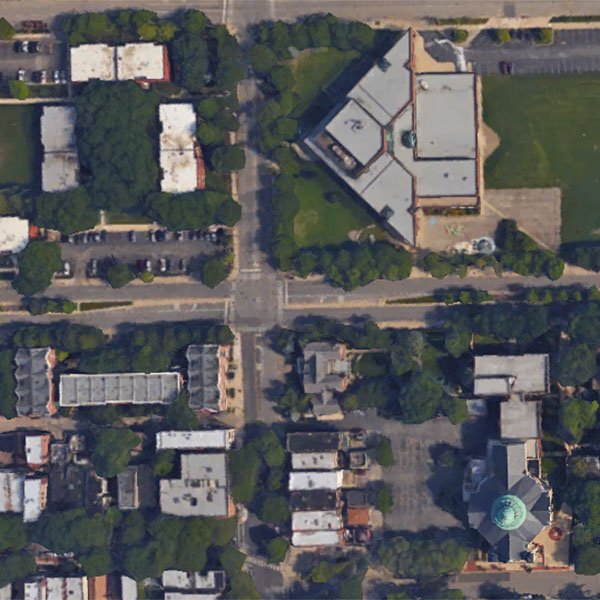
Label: School